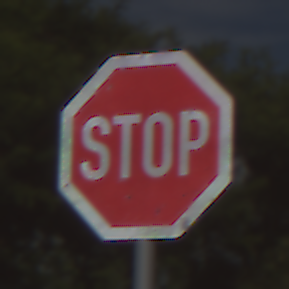
Verkehrszeichen: Stop
Umgebung: Outdoor, Nature
Tageszeit: MorningAfternoon
Wetter: PartlyCloudy
Licht: Natural
Jahreszeit: NotSpecified
Kontrast: HighContrast